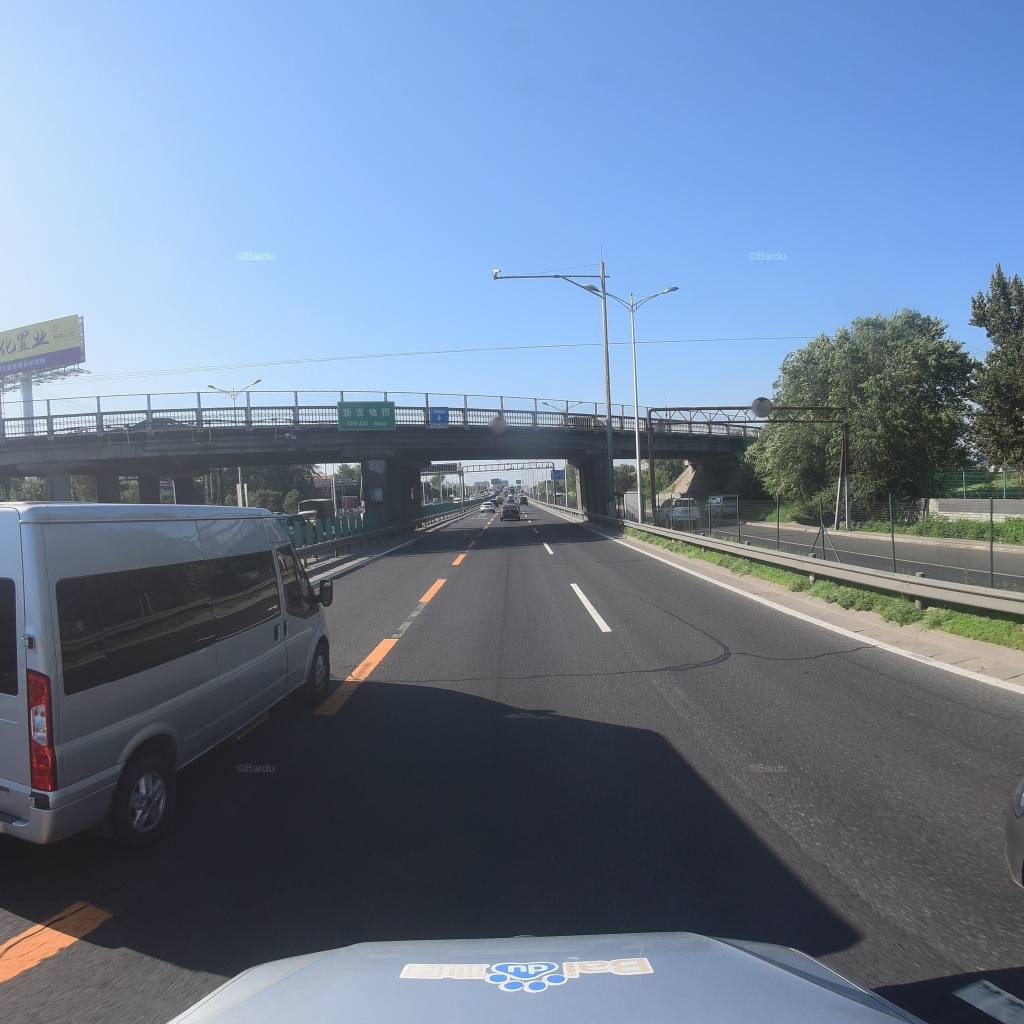
Region: Fengtai
Road damage annotations: transverse patch, longitudinal patch, transverse patch, transverse patch